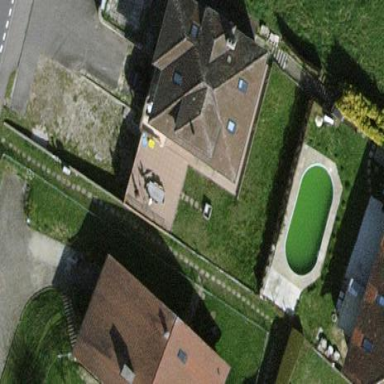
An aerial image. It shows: Simple house.